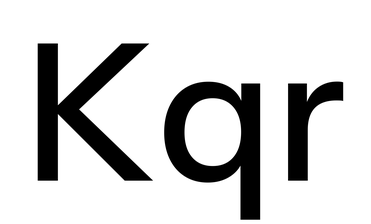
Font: InstrumentSans_Medium